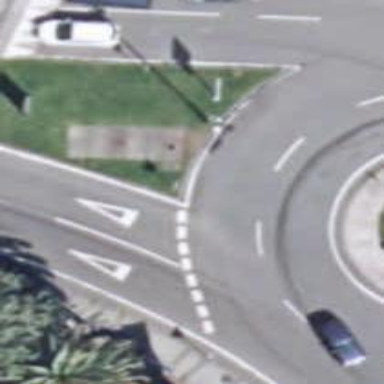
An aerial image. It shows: Road with "give way" sign.